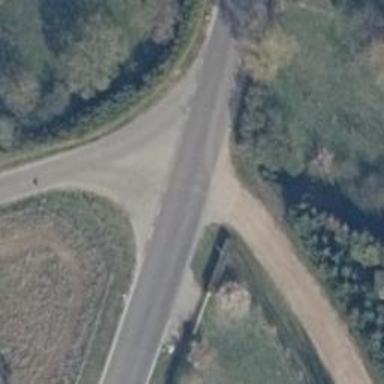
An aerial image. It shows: Asphalt road classified as tertiary.